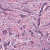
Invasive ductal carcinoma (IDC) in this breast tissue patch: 1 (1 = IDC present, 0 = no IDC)